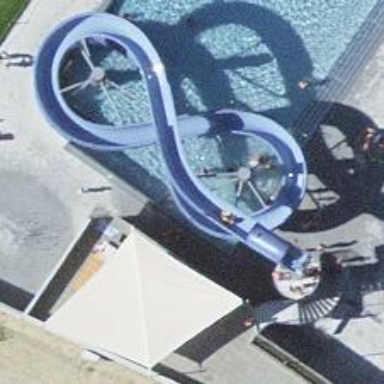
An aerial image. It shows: Water slide with blue hue.